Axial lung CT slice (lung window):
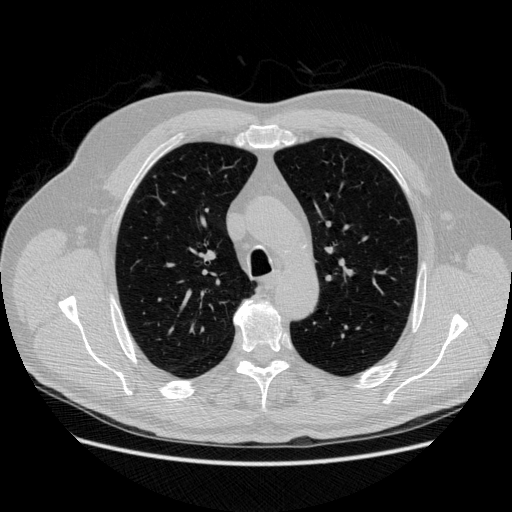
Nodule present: yes
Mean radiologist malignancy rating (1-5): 3